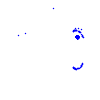
Particle: pion